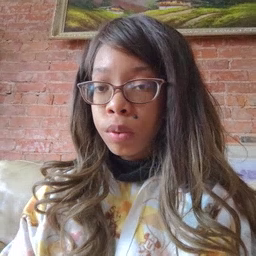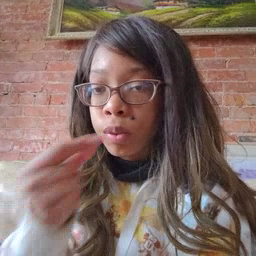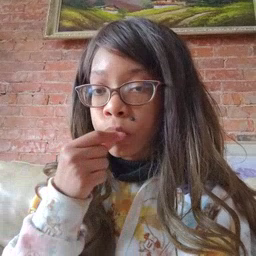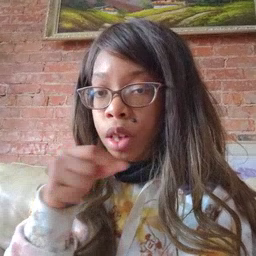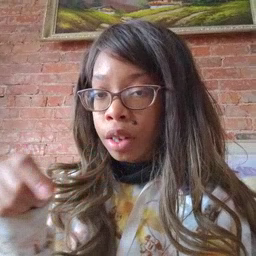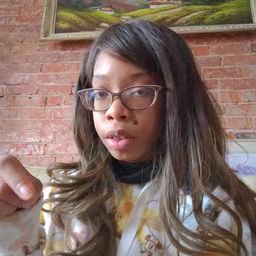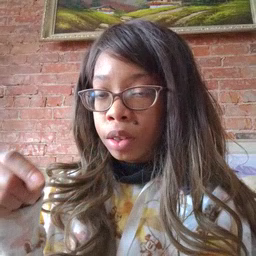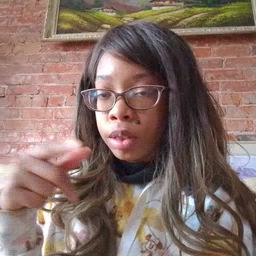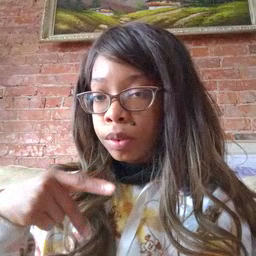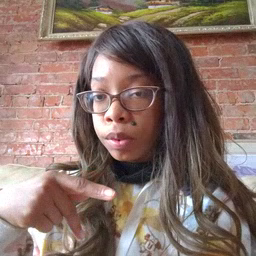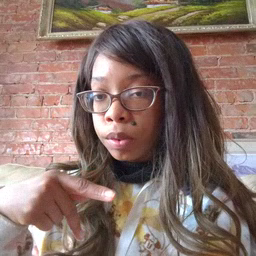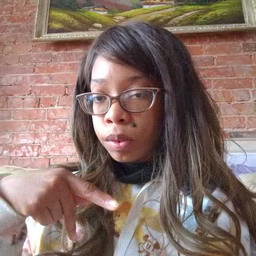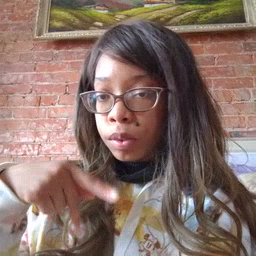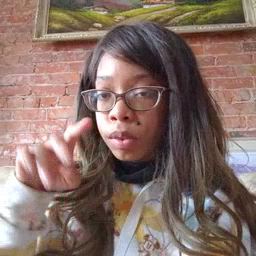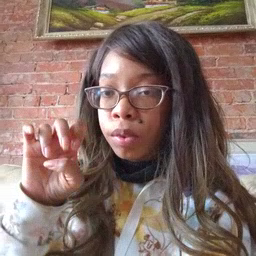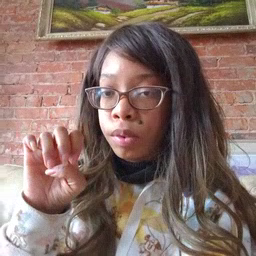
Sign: pencil